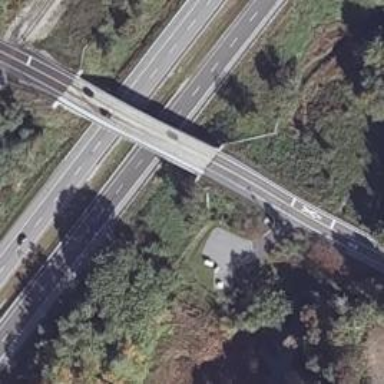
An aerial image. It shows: Tertiary road passing over bridge.